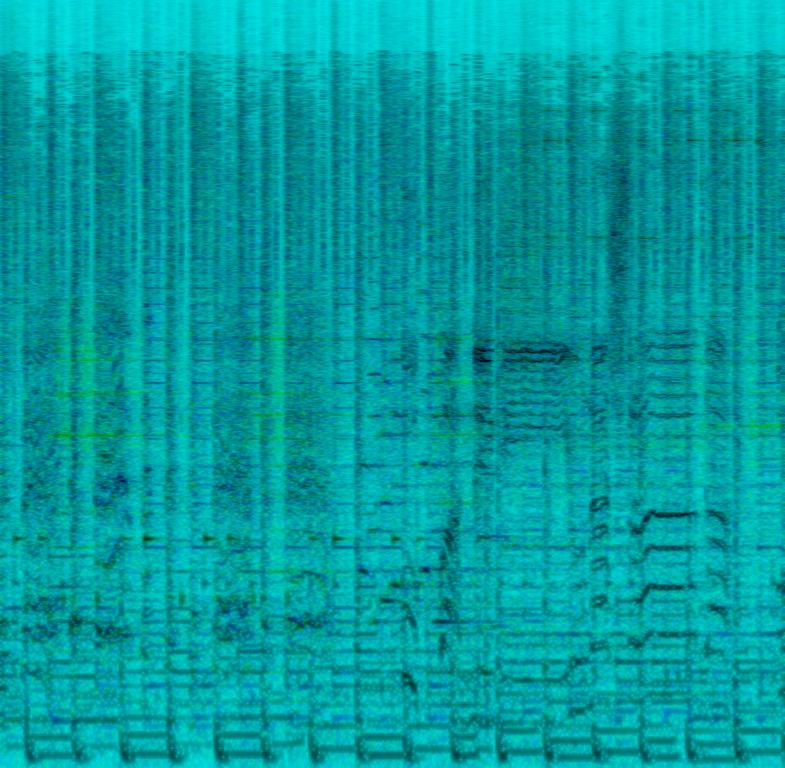
The Disco song features a widely spread electric guitar chord progression, acoustic rhythm guitar, shimmering shakers, tinny percussive elements, followed by simple kick pattern, punchy snare and groovy bass guitar, over which sings the flat male vocal. It sounds energetic, fun and exciting, as it is something you would definitely hear in clubs during 70s and 80s.